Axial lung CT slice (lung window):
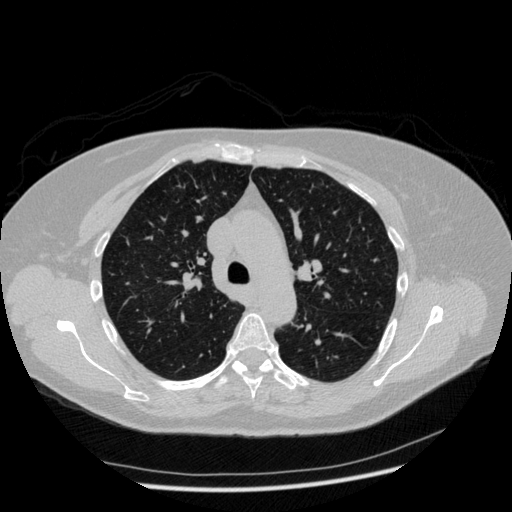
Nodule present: no